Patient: sex F, age 38
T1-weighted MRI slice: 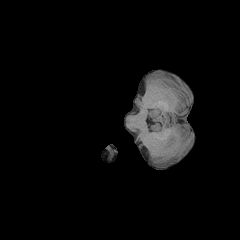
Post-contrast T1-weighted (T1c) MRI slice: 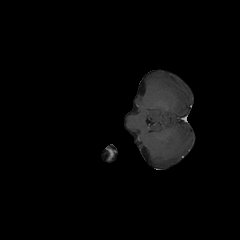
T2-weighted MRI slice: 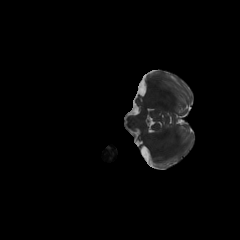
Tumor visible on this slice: no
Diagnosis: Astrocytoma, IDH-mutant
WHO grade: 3